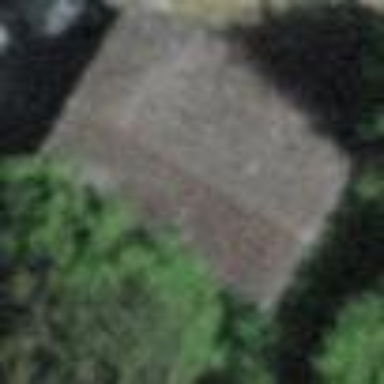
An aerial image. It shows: Garage building.